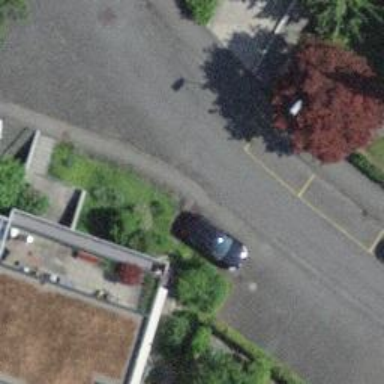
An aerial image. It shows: Kerb barrier.